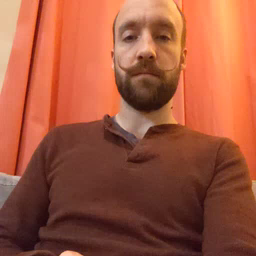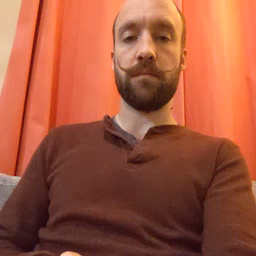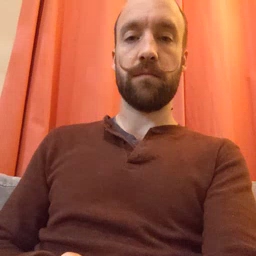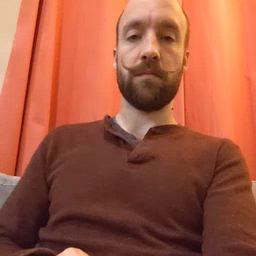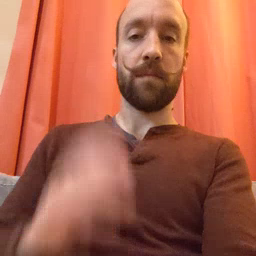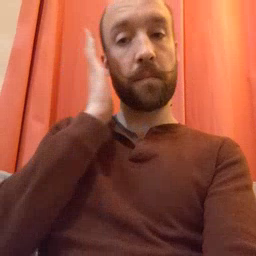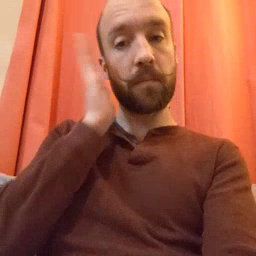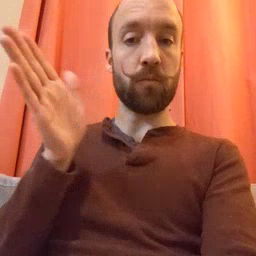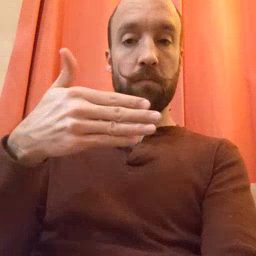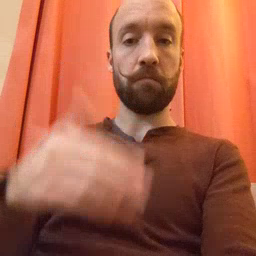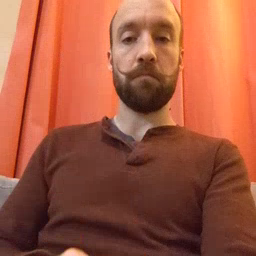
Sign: bedroom